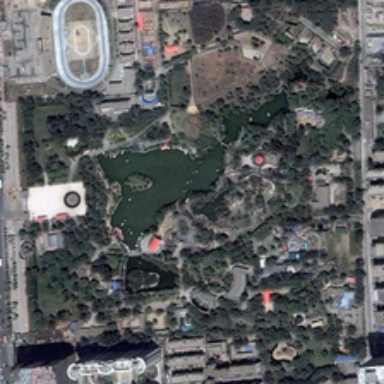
Some buildings are near a park with many green trees and a pond .